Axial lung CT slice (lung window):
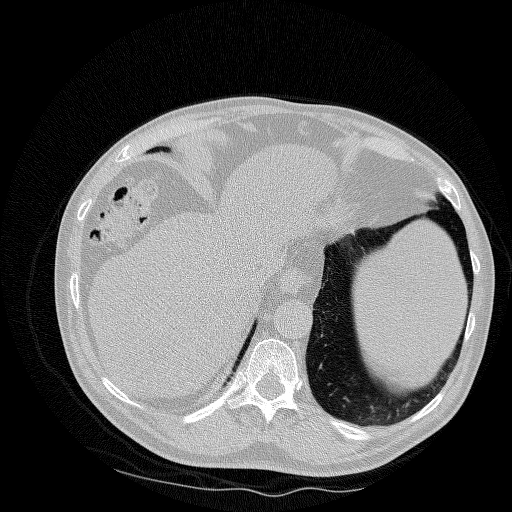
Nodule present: no